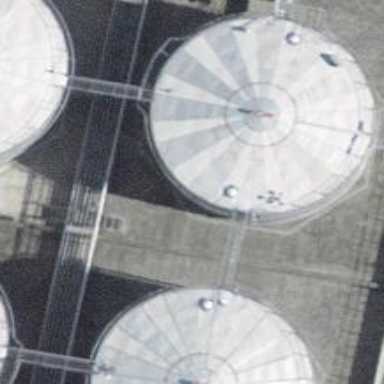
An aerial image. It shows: Storage tank that is man-made.